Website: lowes
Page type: account-selection
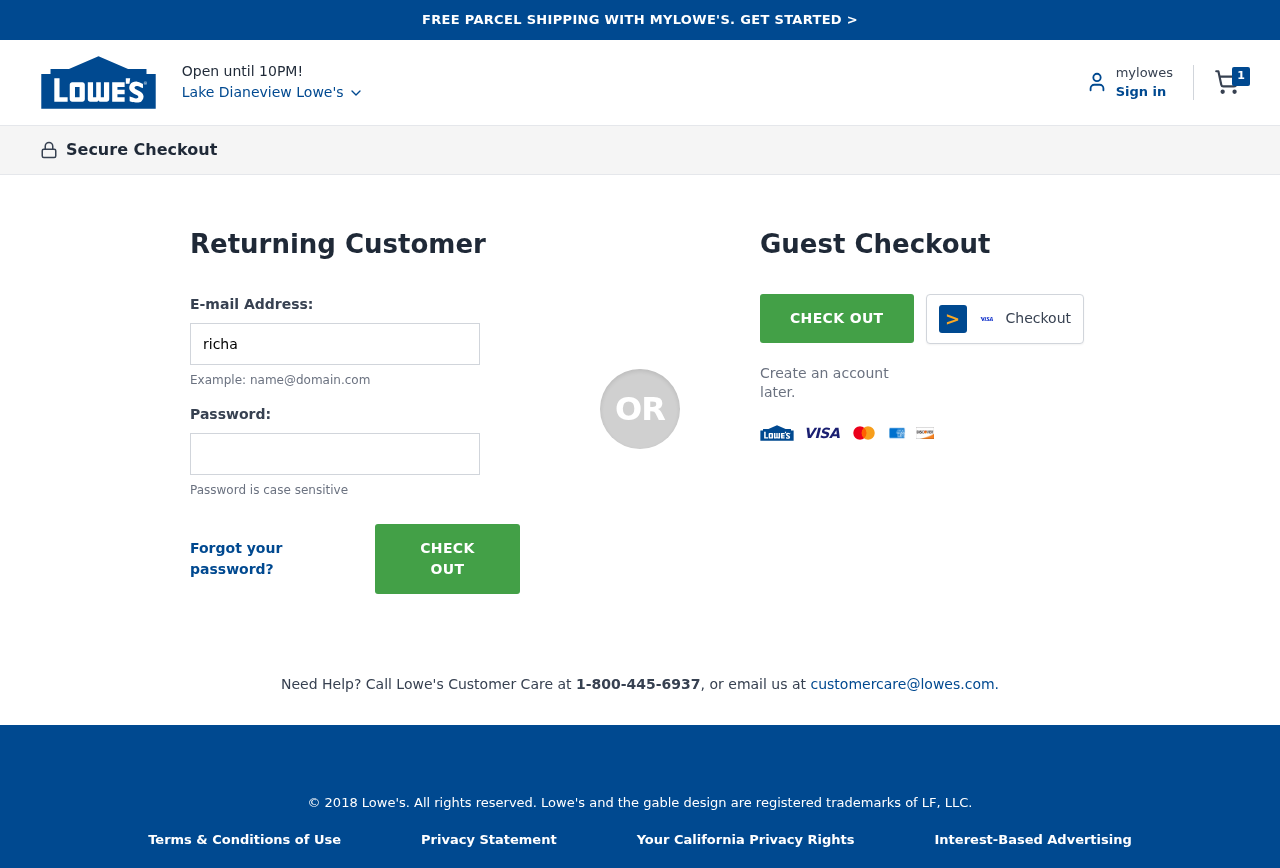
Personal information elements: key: PII_CITY
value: Lake Dianeview Lowe's
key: PII_LOGIN_USERNAME
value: richard.white
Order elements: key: ORDER_NUM_ITEMS
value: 1